Interaction volume radius: 10 \u00c5
Interaction volume height: 15 \u00c5
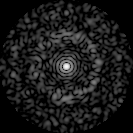
Disorder parameter: 0.7988